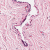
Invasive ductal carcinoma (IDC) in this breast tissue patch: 0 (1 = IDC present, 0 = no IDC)